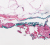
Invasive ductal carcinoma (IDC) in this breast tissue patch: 0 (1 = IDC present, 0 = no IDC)